Aerial crown-view tile of a tropical tree (Barro Colorado Island, Panama), acquired 20250715:
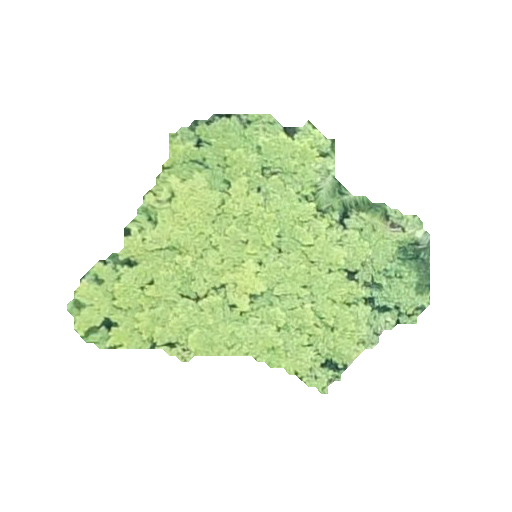
Species: Guapira myrtiflora
GBIF accepted scientific name: Guapira myrtiflora
Crown area: 93.967 m²